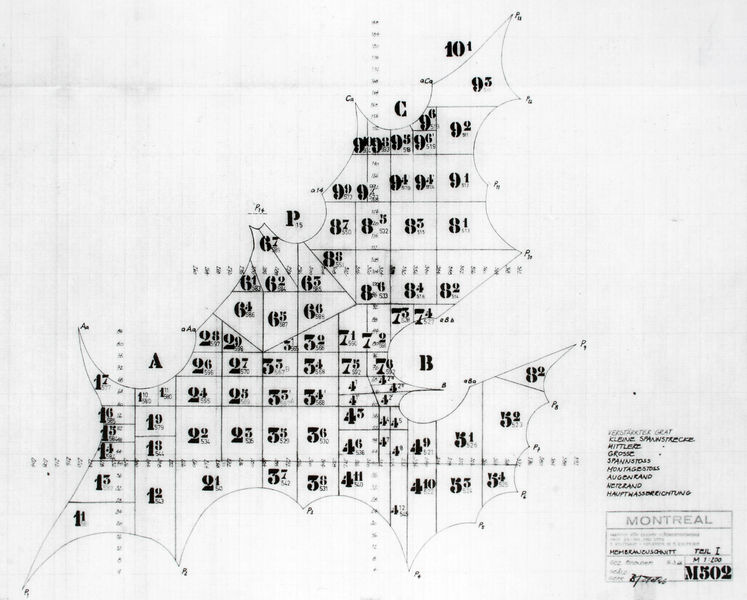
Titel: Plan - Membranzuschnitt, Teil 1
Künstler: Frei Otto
Standort: Montreal
Institution: Deutscher Pavillon auf der Weltausstellung
Schlagwörter: weiß, grau, schwarz, skizze, zeichnung, architektur, flächen, grafik, graphik, linien, zahlen, ziffern, rechtecke, bögen, kreuz, seite, schwarzweiß, buchstaben, stempel, entwurf, quadrate, geometrisch, rauten, plan, nummern, vorlage, rundung, waben, raster, einteilung, montreal, potenzen, rasterpapier